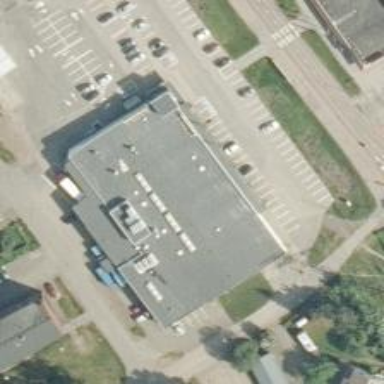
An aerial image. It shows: Supermarket.